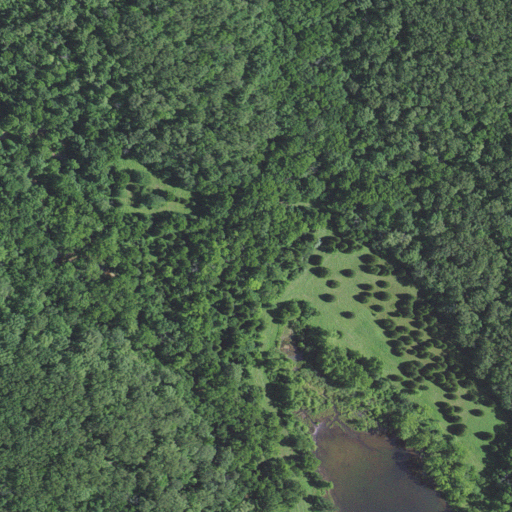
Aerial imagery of valley in Missouri named Grant Hollow containing deciduous forest, pasture, mixed forest, woody wetlands, and open water